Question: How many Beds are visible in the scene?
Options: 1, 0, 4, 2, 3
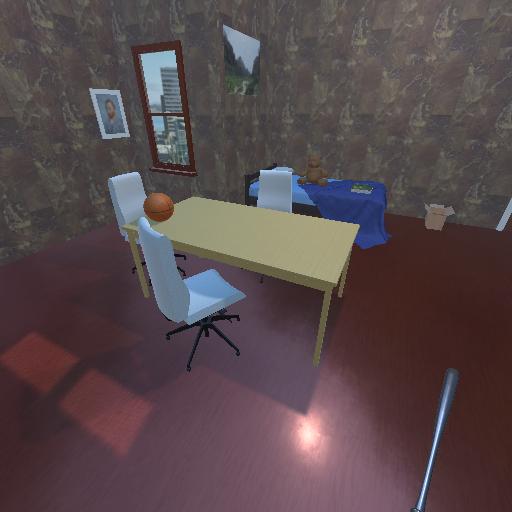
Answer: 1